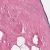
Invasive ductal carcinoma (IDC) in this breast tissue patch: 0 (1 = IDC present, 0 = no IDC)